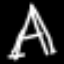
Label: The Eiffel Tower